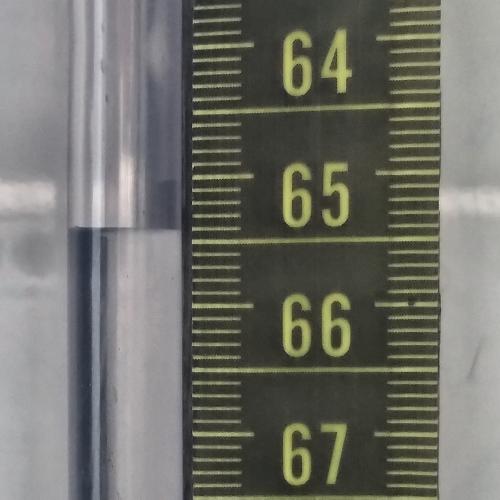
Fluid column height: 65.4 cm